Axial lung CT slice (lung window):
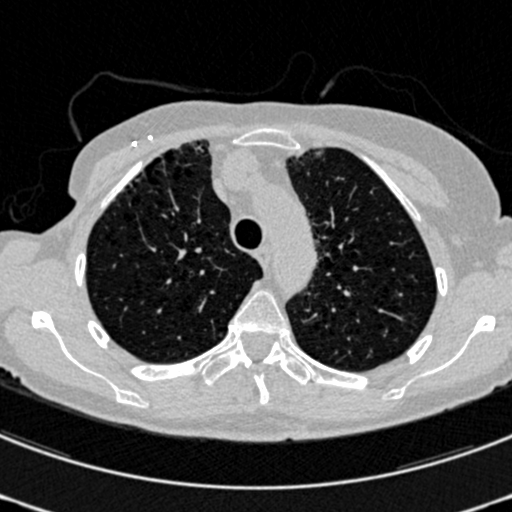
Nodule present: no